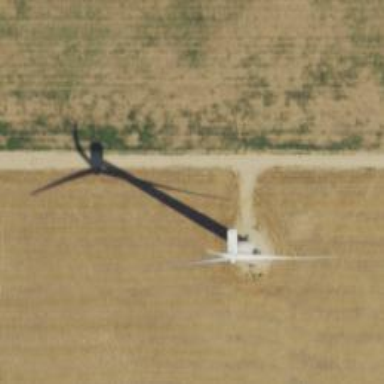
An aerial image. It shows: Wind turbine generator that utilizes wind as its source for generating electricity. It is of the horizontal axis type.